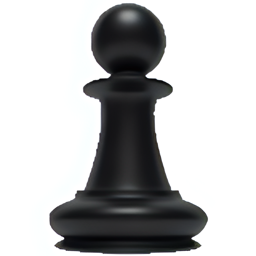
Name: black chess pawn
Emoji: ♟
Group: Activities
Sub-group: game